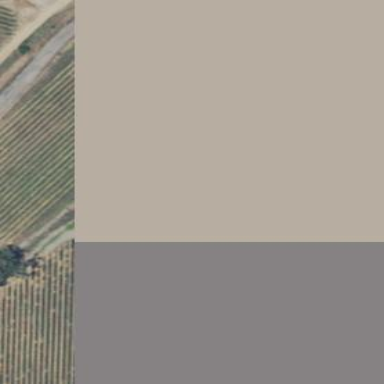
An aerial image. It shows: Vineyard with grape crops.